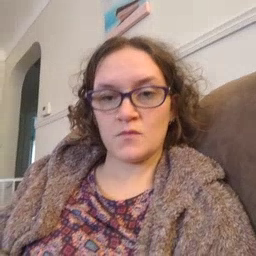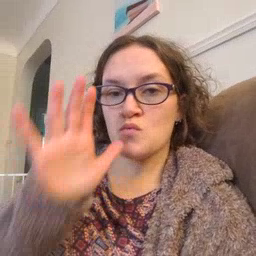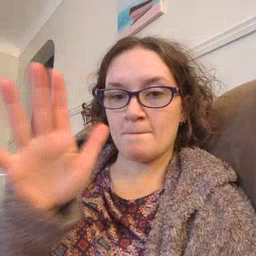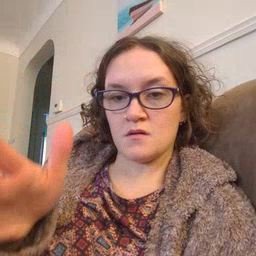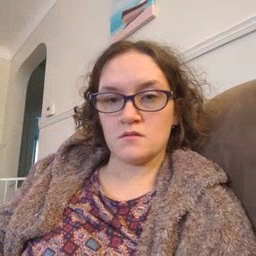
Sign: grandma